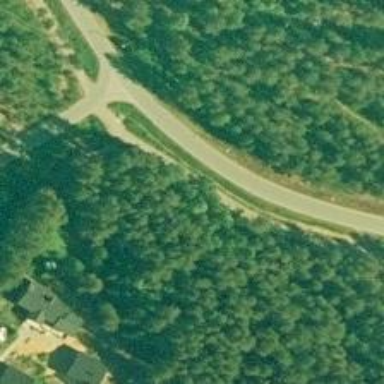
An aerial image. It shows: Asphalt cycleway.